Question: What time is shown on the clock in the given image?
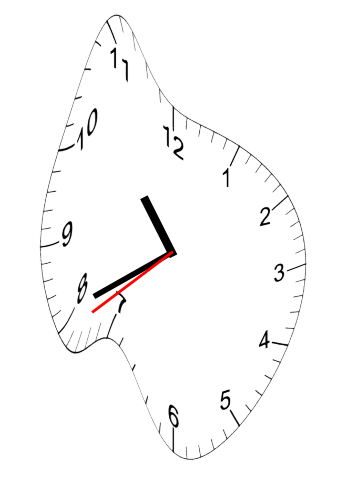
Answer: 10:40:39